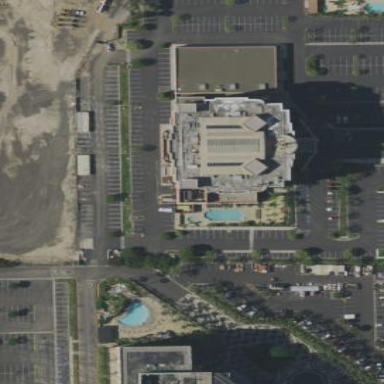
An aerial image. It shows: Hotel building.